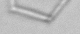
Label: Nanoneis